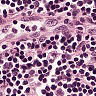
Metastatic tissue present: no